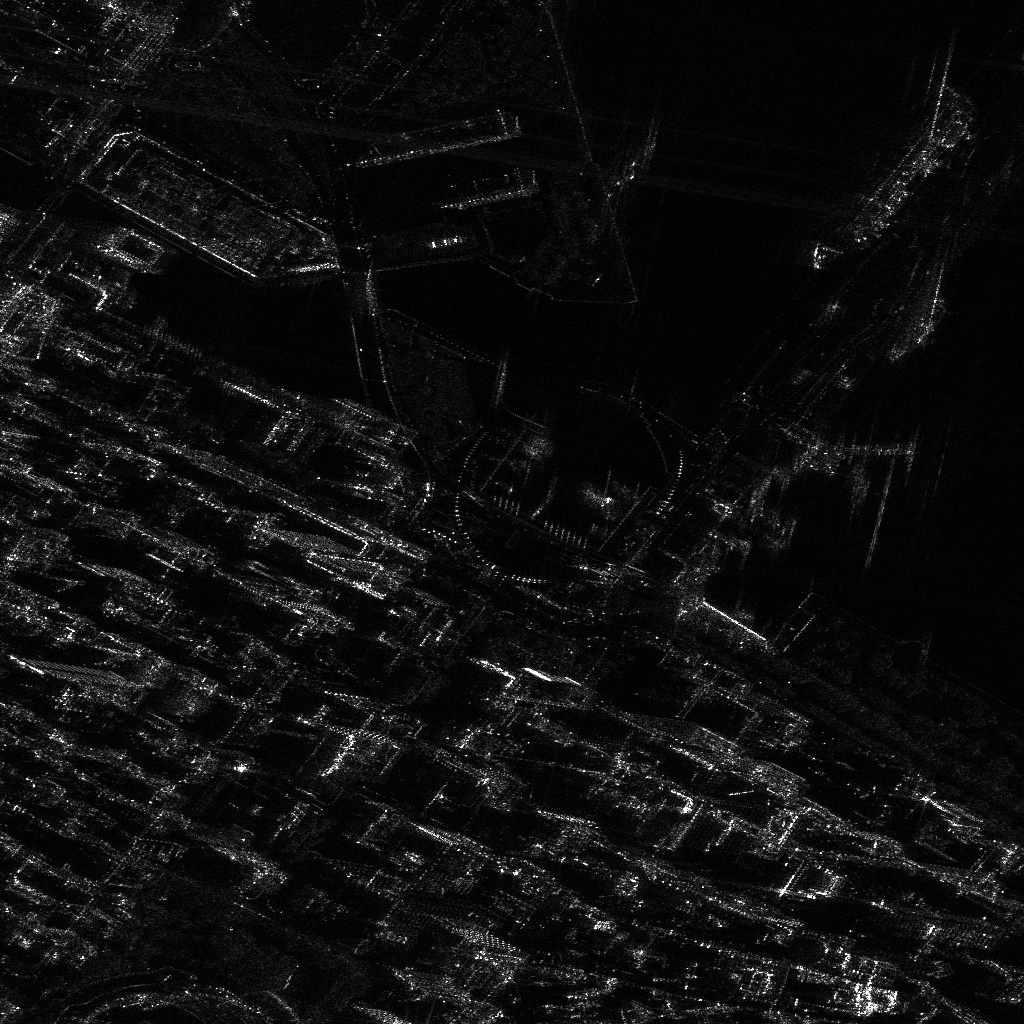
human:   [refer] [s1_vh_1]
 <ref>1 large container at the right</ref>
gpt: <box>[[87, 27, 90, 36, 39]]</box>

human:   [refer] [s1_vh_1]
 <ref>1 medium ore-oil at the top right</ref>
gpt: <box>[[85, 5, 89, 29, 40]]</box>